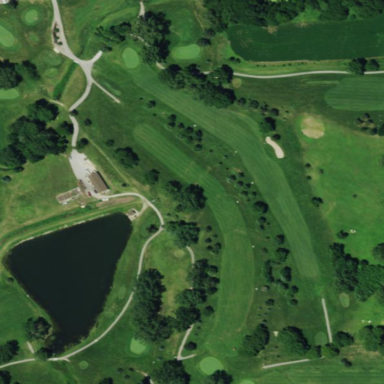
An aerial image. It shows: Golf fairway in the image.